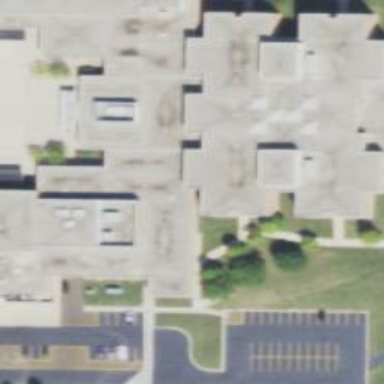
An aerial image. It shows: School building.